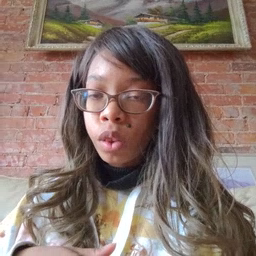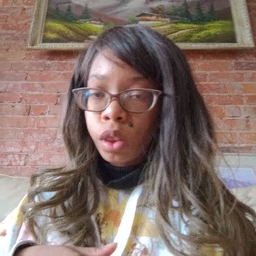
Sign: mom